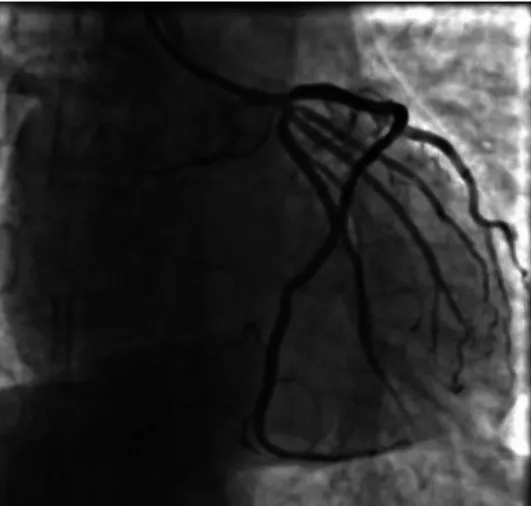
Coronary angiogram showing no residual stenosis after placement of 1 stent in the proximal segment of the LAD with anterograde flow TIMI grade 3.
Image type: radiology (x_ray)